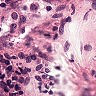
Metastatic tissue present: no